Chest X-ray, PA view. Patient: 66 years old, sex F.
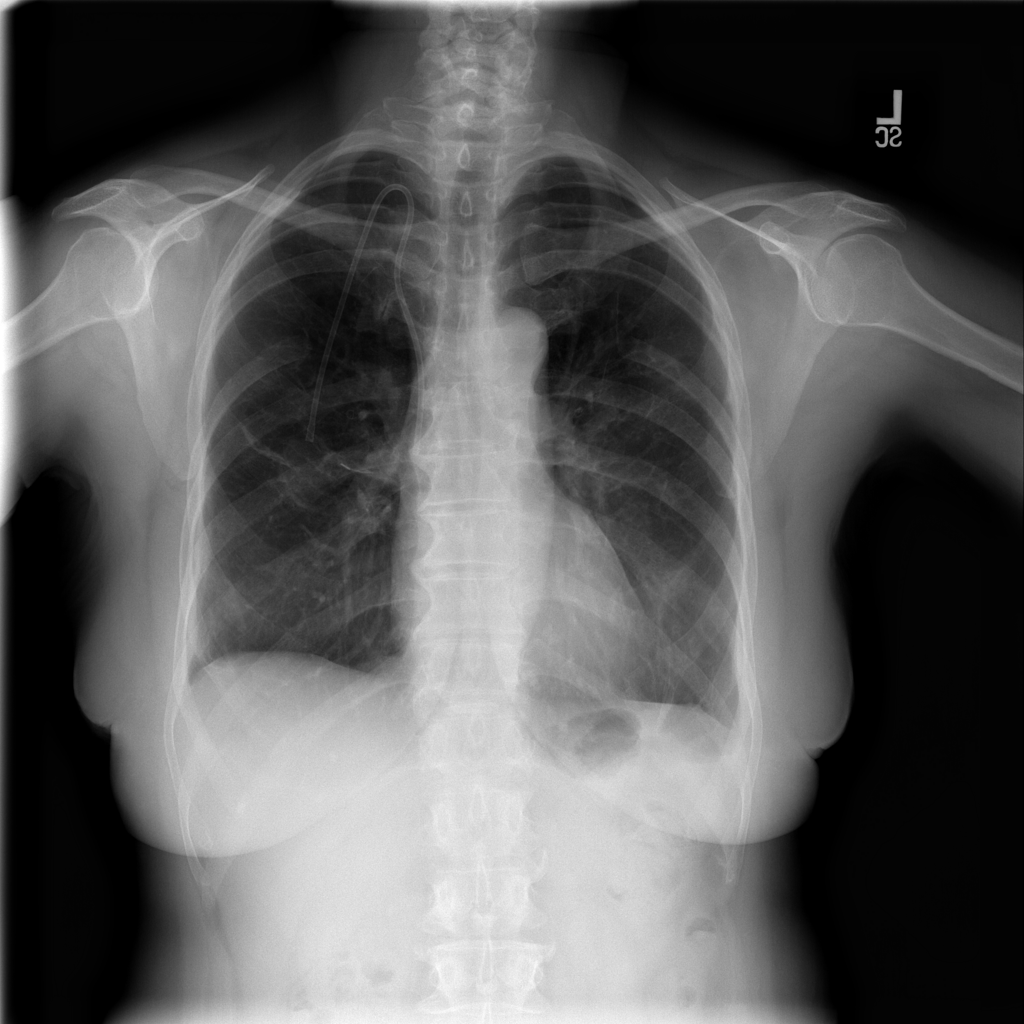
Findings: No Finding